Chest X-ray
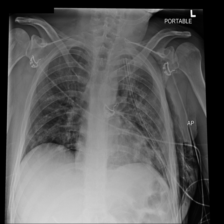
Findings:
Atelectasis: negative
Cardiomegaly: negative
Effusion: negative
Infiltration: positive
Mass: negative
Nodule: negative
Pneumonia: negative
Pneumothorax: negative
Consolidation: negative
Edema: negative
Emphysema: negative
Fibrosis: negative
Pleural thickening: negative
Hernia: negative